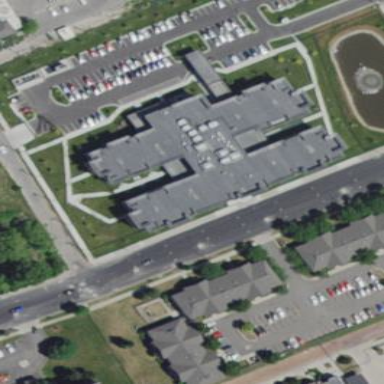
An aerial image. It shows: Nursing home.